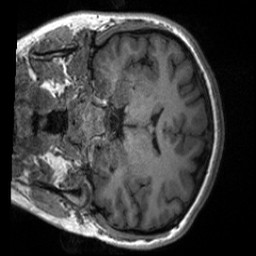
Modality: T1w
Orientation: coronal
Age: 22
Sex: female
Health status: healthy
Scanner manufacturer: siemens
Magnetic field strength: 3 T
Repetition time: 2 s
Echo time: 0.00232 s